Question: I am developing an application in android that needs to determine the amount of acceleration in a car when braking. I have found out how to get the pitch and roll angles, but I am at a loss on how to calculate the relative acceleration coordinates using the angles.
For instance, if the device is sitting in a dock on the dash board, it is tilted forward at 15deg and tilted sideways at 5deg. When the person hits the brakes the acceleration due to braking will be distributed between the X, Y and Z axis. How do I use the pitch and roll to determine the acceleration in the Z direction relative to the earth?
I have included a picture for reference: In the picture I am trying to calculate Z(prime) based just off of the Y and Z axis, however in the real world, I will also need to use the X axis and also calculate Y(prime) and X(prime).
Thank you for your help. (and sorry for the bad handwriting)

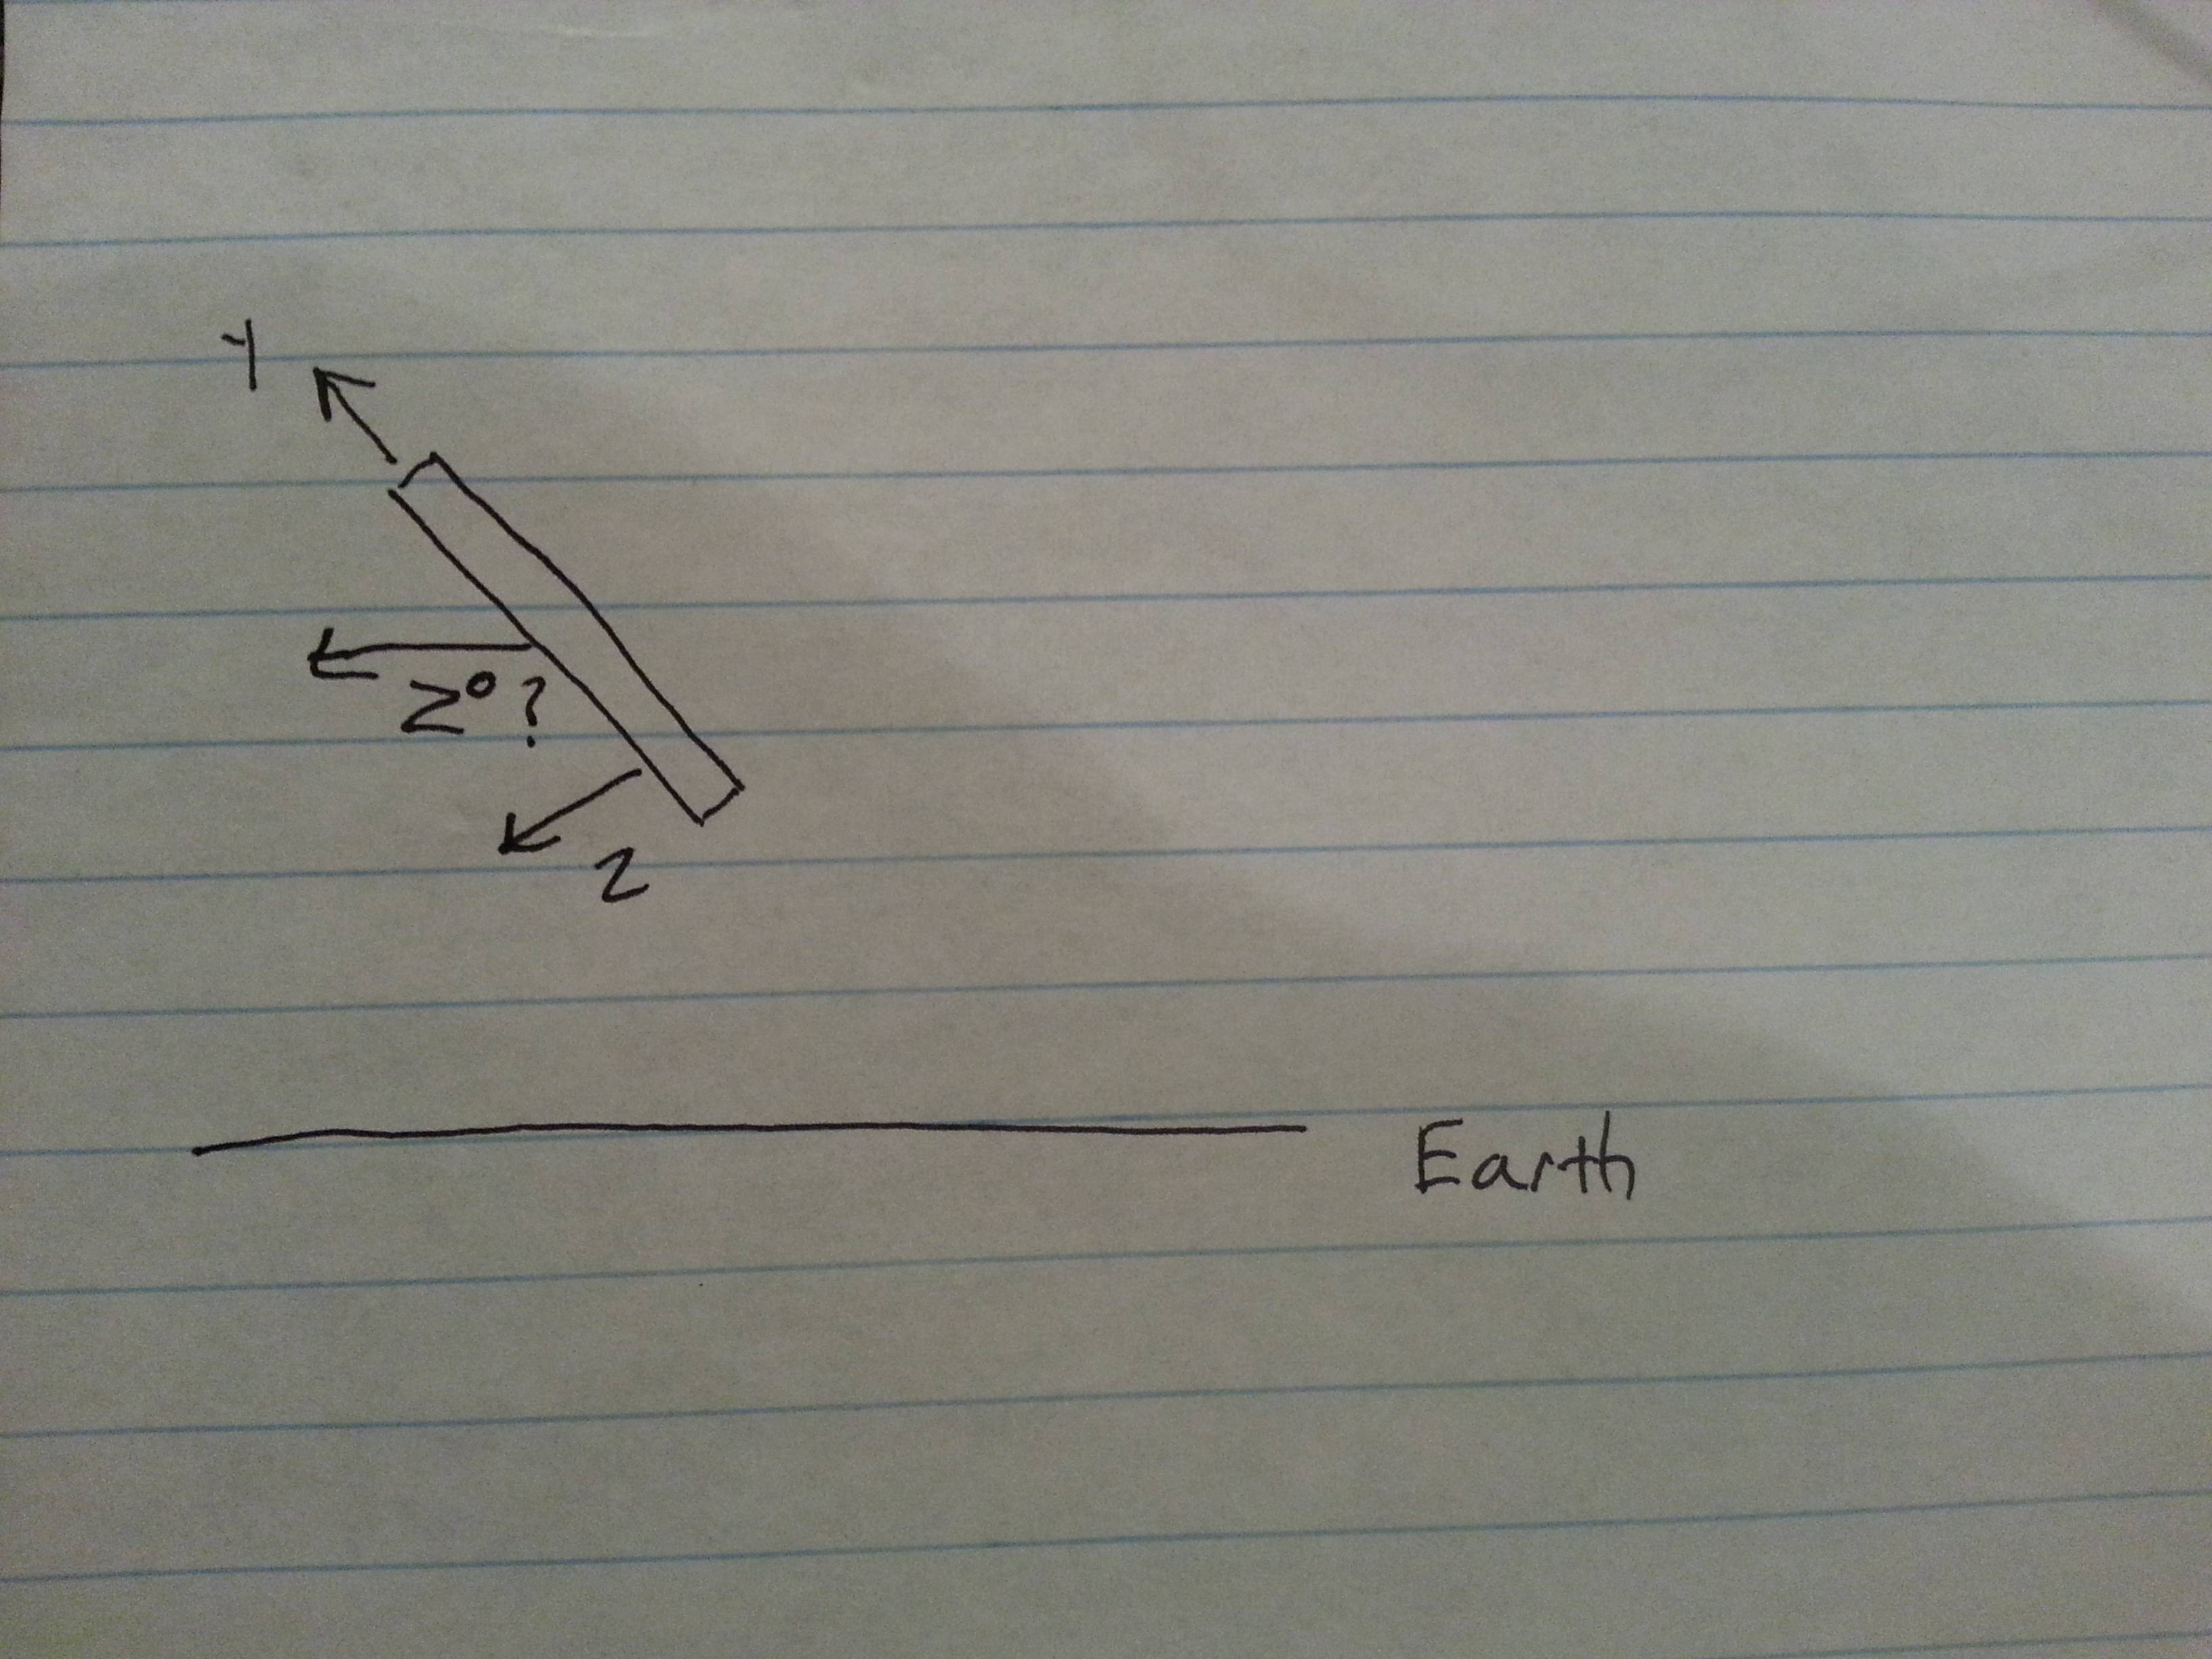
Answer: How you are finding the moving direction ? Just take sqrt(x^2+y^2+z^2) -9.81) its is enough because you all the acceleration on phone is due to car.If possible apply low pass filter to remove changes due to road bumps .